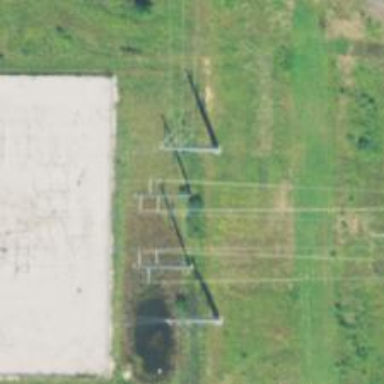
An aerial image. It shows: Power pole.